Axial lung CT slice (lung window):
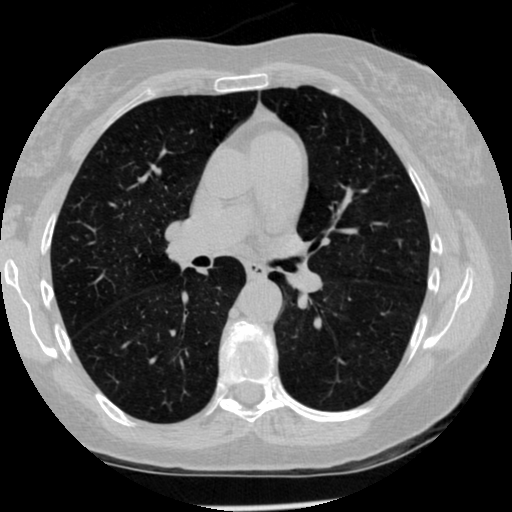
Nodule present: no